Question: i'm new to programming. I need to develop a rating system with check boxes and text-fields where user clicks the subjects from the list and add his rating/experience in the text field as shown in below image.

This is my HTML code.
'''
<form action="" method="post">
<input type="checkbox" id="1" name="cb[1]" value="" onclick="document.getElementById('t1').disabled=!this.checked;" />
<label for="1">Checkbox No. 1</label>
<input type="number" max="5" min="1" id="t1" name="t[1]" value="" disabled="disabled" /><br /><br />
<input type="checkbox" id="2" name="cb[2]" value="" onclick="document.getElementById('t2').disabled=!this.checked;"/>
<label for="2">Checkbox No. 2</label>
<input type="number" max="5" min="1"id="t2" name="t[2]" value="" disabled="disabled" /><br /><br />
<input type="checkbox" id="3" name="cb[3]" value="" onclick="document.getElementById('t3').disabled=!this.checked;"/>
<label for="3">Checkbox No. 3</label>
<input type="number" max="5" min="1"id="t3" name="t[3]" value="" disabled="disabled" /><br /><br />
<input type="checkbox" id="4" name="cb[4]" value="" onclick="document.getElementById('t4').disabled=!this.checked;"/>
<label for="4">Checkbox No. 4</label>
<input type="number" max="5" min="1"id="t4" name="t[4]" value="" disabled="disabled" /><br /><br />
<input name="submit" type="submit" value="Submit" />
</form>
'''
This is my php function.
'''
global $usedTexts;
$usedTexts = array();
function postdata(){
if ( isset($_POST['submit']) && array_key_exists("t", $_POST) && is_array($_POST["t"]) && array_key_exists("cb", $_POST) && is_array($_POST["cb"])) {
$usedTexts = array_intersect_key($_POST["t"], $_POST["cb"]);
foreach($usedTexts as $subjectId=>$subjectExp){
if($subjectExp!=null){
echo "This is checkbox id = " . $subjectId . " and This is text field value = " . $subjectExp . "<br />";
}
}
}
}
'''
I'm using wordpress and I want to submit checkbox ID and text Field value without refreshing the browser using Ajax. And also I want to display check box id and value as shown in the picture. I would be very much appreciated if someone can provide ajax code for this. Thanks :)
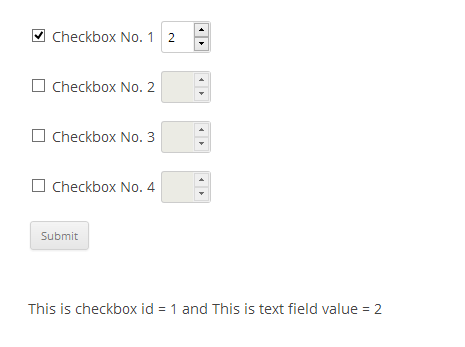
Answer: You can code this using XMLHttpRequest Object or an easier not necessary better is using JQuery. <URL>
Then you can do something like this
'''
$('form').submit(function(event) { //make sure you give your form an ID
event.preventDefault();
$.ajax({ // Initiate an ajax call
type: "POST", // You seem to want post HTTP call
url: "URLPATH/youphpcode.php",
dataType: "json", // this is the data type to return usually JSON
data: votes,//data to send USUALLY JSON or hashmap/array
success: function(d)
{
$('#displayMSG').HTML('Your Votes have been submitted') // Maybe display a message or error.
}
});
});
'''
To find out what fields they enabled and selected the values I have added a script here.
<URL>
'''
var votes = {}; // initialize it globally
$('#form').submit(function (event) {
event.preventDefault();
var votes = {}; // reset and empty the votes
$('input[type=number]:enabled').each(function (i) { // Check inputs by type and which are enabled and run a for each
votes[$(this).attr('id')] = $(this).val(); // Add items to the hashmap
});
var json = JSON.stringify(votes); //you can send DATA as the HASH or stringify it.
});
'''
FULL CODE
'''
$('form').submit(function(event) { //make sure you give your form an ID
event.preventDefault();
var votes = {}; // reset and empty the votes
$('input[type=number]:enabled').each(function (i) { // Check inputs by type and which are enabled and run a for each
votes[$(this).attr('id')] = $(this).val(); // Add items to the hashmap
});
$.ajax({ // Initiate an ajax call
type: "POST", // You seem to want post HTTP call
url: "URLPATH/youphpcode.php",
dataType: "json", // this is the data type to return usually JSON
data: votes,//data to send USUALLY JSON or hashmap/array
success: function(d)
{
$('#displayMSG').HTML('Your Votes have been submitted') // Maybe display a message or error.
}
});
});
'''